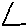
Label: triangle